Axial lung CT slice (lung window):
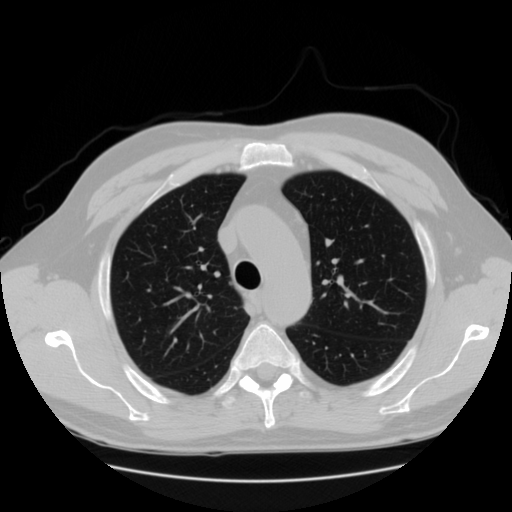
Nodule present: no